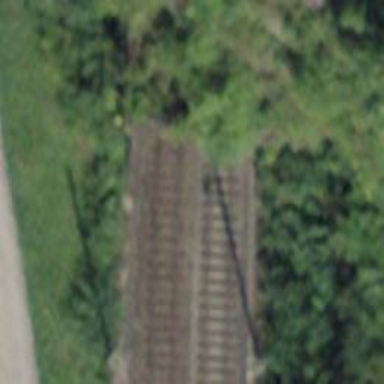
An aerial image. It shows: Railway tunnel with overhead electrified contact lines.